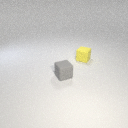
small gray rubber cube to the left of small yellow rubber cube